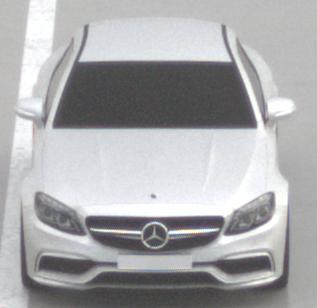
Make: Mercedes-Benz
Model: C 43 AMG
Detailed model: C-Class (205) AMG Limousine
Model produced from: 2016/10
Model produced until: 2018/04
Doors: 4
Color: white
Road condition: wet road
Daytime: midday
Contrast: low contrast